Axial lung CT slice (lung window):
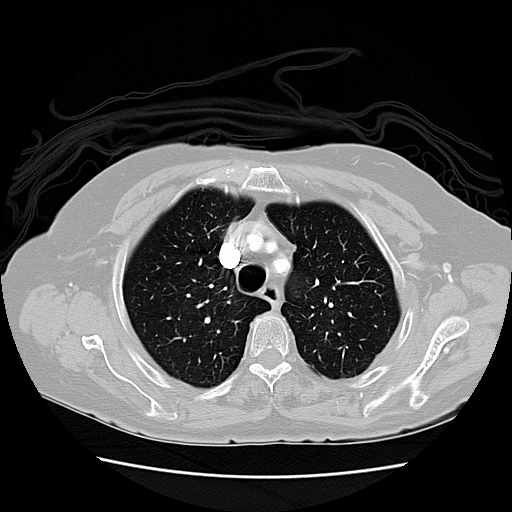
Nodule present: no